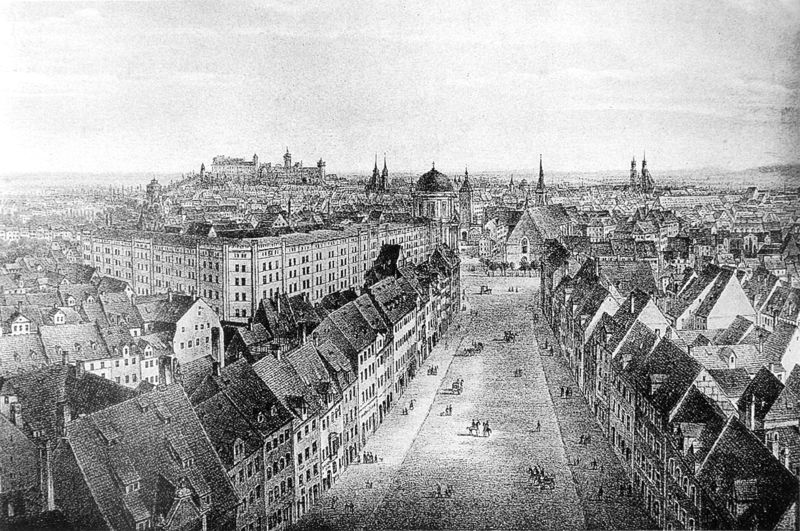
Titel: Nürnberg von Südwesten mit Ludwigstraße und Deutschhaus-Kaserne
Standort: Augsburg
Institution: Historisches Archiv der MAN
Schlagwörter: baum, berg, dunkel, himmel, schatten, weiß, wolken, menschen, stadt, fenster, grau, hell, licht, schwarz, starsse, strasse, tür, zeichnung, dach, gebäude, haus, tiere, leute, alt, mensch, horizont, häuser, hügel, kirche, sonne, kamine, pferd, pferde, reiter, schornstein, turm, ansicht, fassade, fassaden, perspektive, türen, wohnhäuser, dächer, schornsteine, allee, grafik, graphik, fußgänger, platz, vogelperspektive, kuppel, aufsicht, foto, kirchen, stadtansicht, straßen, burg, bürgersteig, kuppeln, türme, münchen, palast, festung, gauben, kreuzung, druck, schraffur, schwarz weiß, radierung, stich, bürger, reihen, leben, stadtlandschaft, florenz, siedlung, dachgauben, lichts, esse, kupferstich, wohnen, alleee, nürnberg, dachgaube, boulevard, straßenzug, hausdach, prospekt, archiv, stadtplan, kartenausschnitt, häuserzeilen, salzburg, überblick, elisabethkirche, figurenstaffage, häuserschlucht, ludwigstraße, reichsstadt, böäume, plstz, salzburh, allé